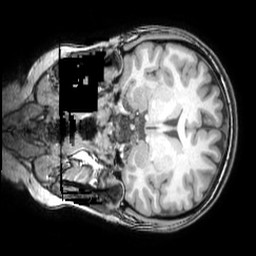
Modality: T1w
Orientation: coronal
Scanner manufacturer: philips
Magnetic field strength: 3 T
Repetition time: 0.008104 s
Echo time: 0.003705 s